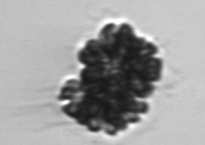
Label: Corymbellus